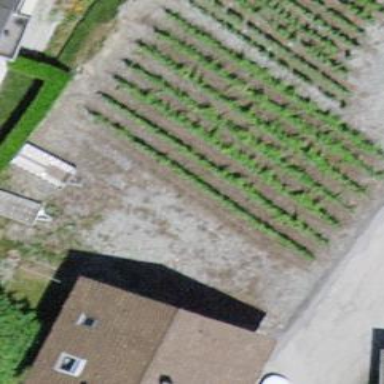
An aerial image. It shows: Vineyard growing grapes.